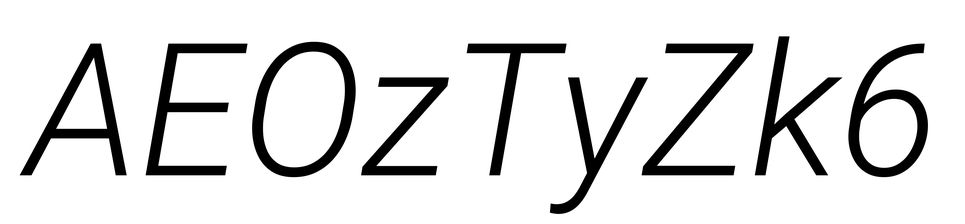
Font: Roboto-Italic_Light_Italic